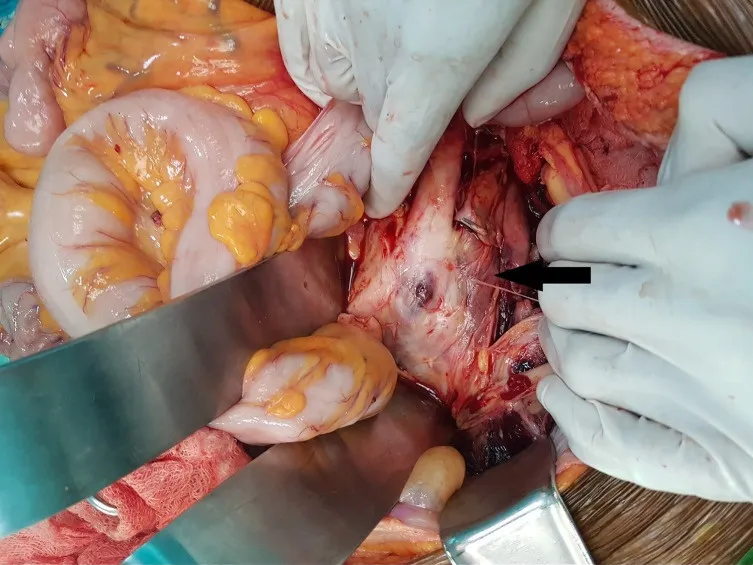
Intra-operative findings (Arrow indicates the aneurysmal aortic bifurcation).
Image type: medical_photograph (other_medical_photograph)